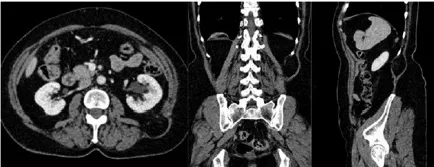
Computed tomography of abdomen revealed protrusion of retroperitoenal fat through the muscles in the upper lumbar triangle topography, defect of about 18 mm (major axis); hernial sac of about 54 mm which was located between the lateral border of the erector muscle of the spine and the medial margin of the internal oblique muscle under the latissimus dorsi muscle, characteristic finding ofGrynfelthernia.
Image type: radiology (ct)